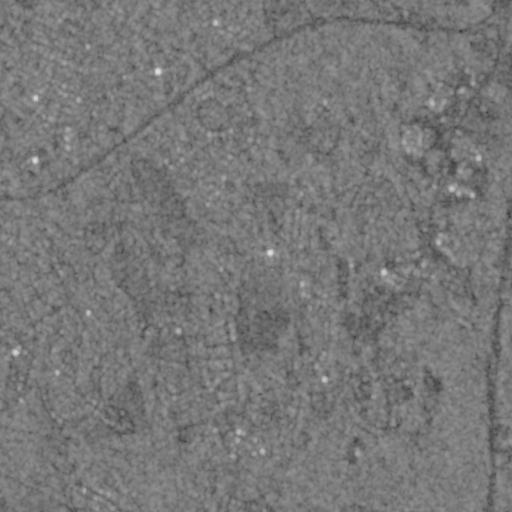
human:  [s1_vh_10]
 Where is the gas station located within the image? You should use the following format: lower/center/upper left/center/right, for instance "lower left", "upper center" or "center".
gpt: The gas station is located in the upper right of the image.
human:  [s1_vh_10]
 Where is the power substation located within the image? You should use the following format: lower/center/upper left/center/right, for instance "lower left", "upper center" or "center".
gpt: The power substation is located in the center right of the image.
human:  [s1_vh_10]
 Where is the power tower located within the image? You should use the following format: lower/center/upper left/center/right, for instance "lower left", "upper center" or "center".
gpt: The power tower is located in the lower of the image.
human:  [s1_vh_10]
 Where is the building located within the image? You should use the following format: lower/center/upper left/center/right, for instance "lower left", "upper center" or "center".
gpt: There is no building in the image.

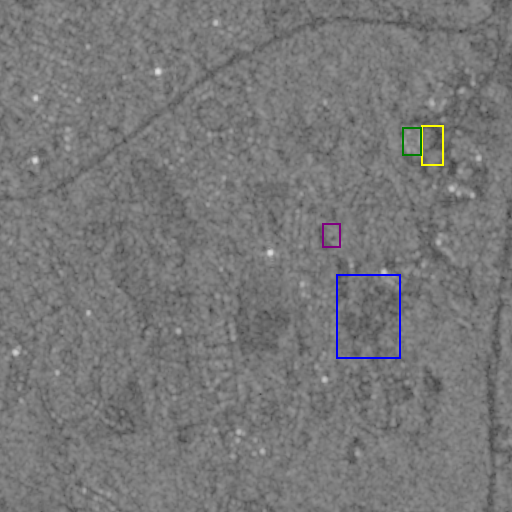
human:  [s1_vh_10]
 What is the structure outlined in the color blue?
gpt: The structure outlined in blue is a park.
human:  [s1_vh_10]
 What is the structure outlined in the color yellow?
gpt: The structure outlined in yellow is a parking lot.
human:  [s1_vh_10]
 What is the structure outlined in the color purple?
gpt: The structure outlined in purple is a power substation.
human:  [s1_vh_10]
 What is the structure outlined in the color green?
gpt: The structure outlined in green is a building.
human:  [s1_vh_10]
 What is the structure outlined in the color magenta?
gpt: There is no magenta outline.